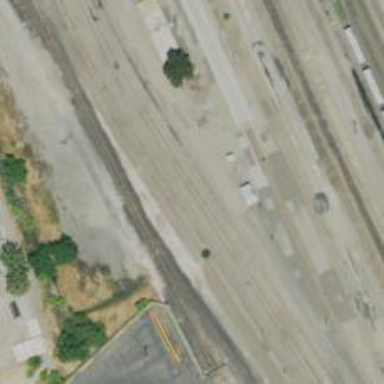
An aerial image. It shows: Railway yard used for servicing trains.